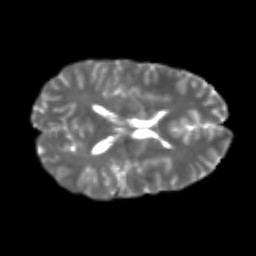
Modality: T2w
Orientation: axial
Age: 24
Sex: male
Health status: healthy
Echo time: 0.074 s